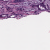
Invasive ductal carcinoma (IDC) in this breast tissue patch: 1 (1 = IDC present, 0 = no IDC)